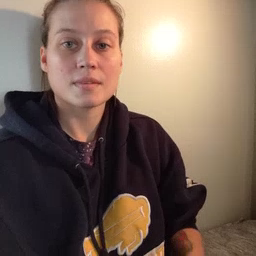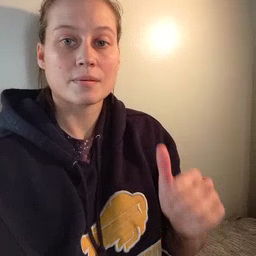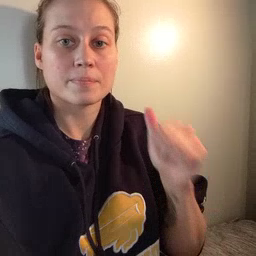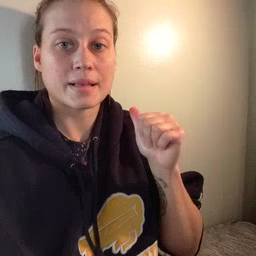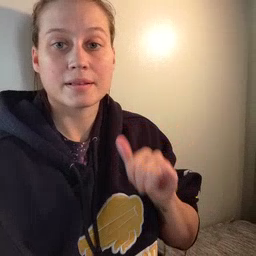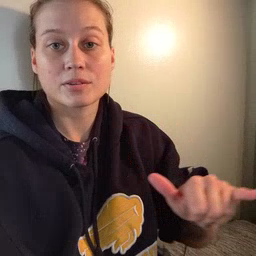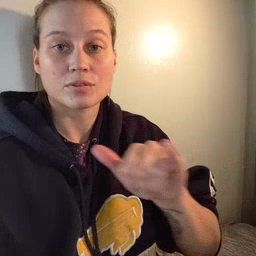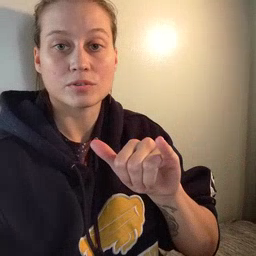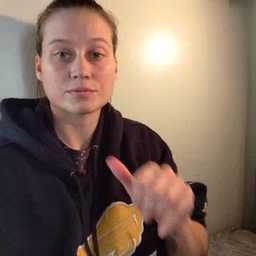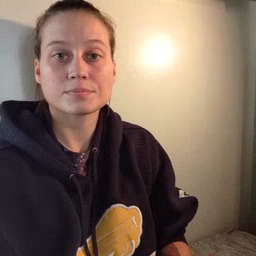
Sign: backyard